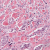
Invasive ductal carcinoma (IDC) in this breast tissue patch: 1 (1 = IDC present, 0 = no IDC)